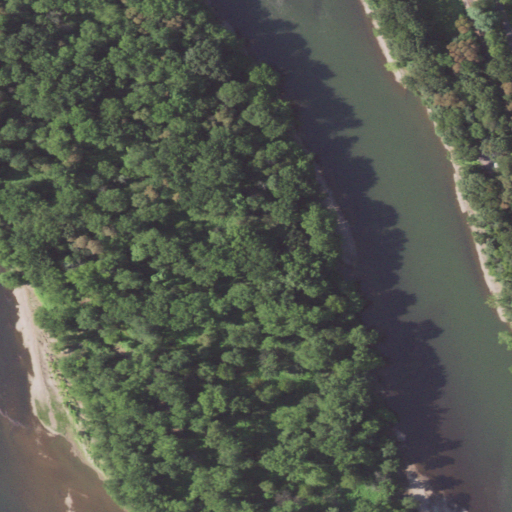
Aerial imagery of island in Pennsylvania named Little Island containing deciduous forest, open water, open development, low intensity development, and grassland